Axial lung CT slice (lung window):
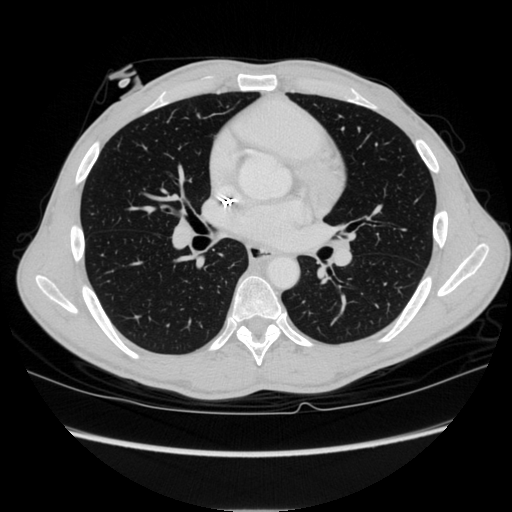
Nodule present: no